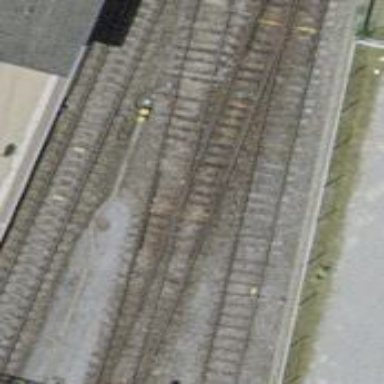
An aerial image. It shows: Electrified rail siding with contact line.